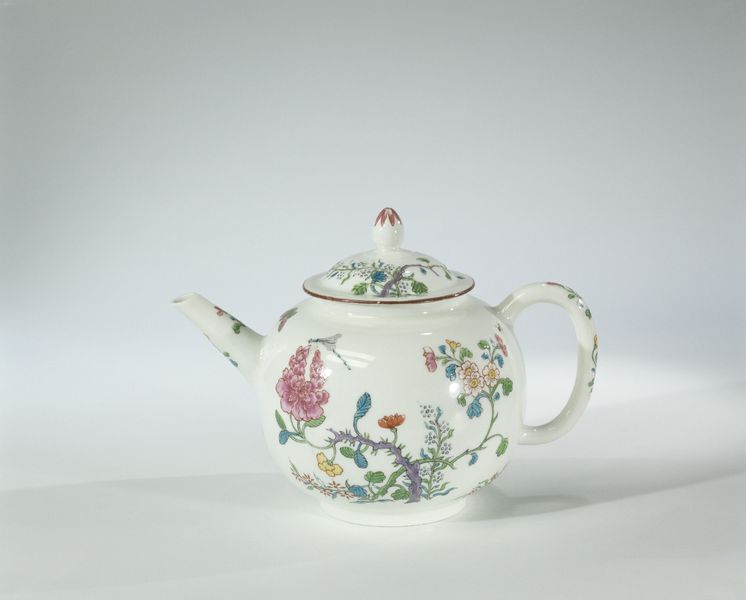
Titel: Theepot met deksel, veelkleurig beschilderd met bloeiende takken en insekten
Künstler: Meissener Porzellan Manufaktur
Standort: Amsterdam
Institution: Rijksmuseum
Schlagwörter: blue, white, green, yellow, flowers, pink, pot, flower, tree, orange, purple, bird, photo, sculpture, leaves, design, ceramic, floral, cup, leaf, chinese, asian, teapot, china, porcelain, painted, finial, thorns, glazed, ceramics, tea cup, lid, stems, insect, handle, decorated, spout, dragonfly, dining needle, different flowers, oval handle, striaght spout